Field crop: maize
Growth stage: 2
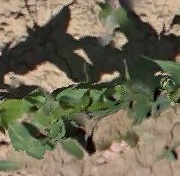
Species: maize